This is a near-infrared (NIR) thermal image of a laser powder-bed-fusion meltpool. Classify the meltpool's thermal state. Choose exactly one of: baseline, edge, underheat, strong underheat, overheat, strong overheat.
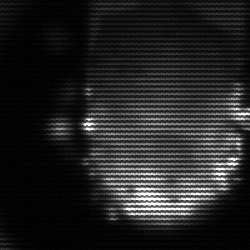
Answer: baseline